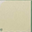
Piece: xx